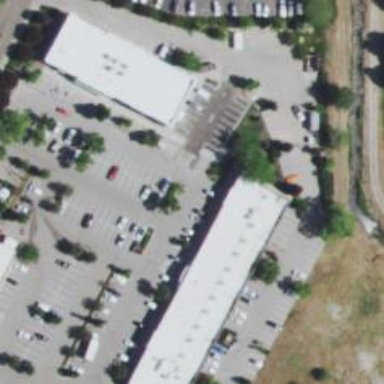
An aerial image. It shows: Fitness center located in leisure land.